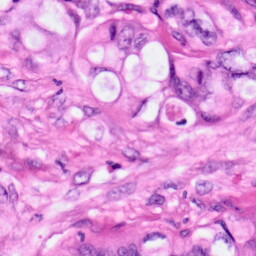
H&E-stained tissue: Pancreatic